Field crop: maize
Growth stage: 2
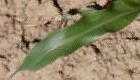
Species: maize